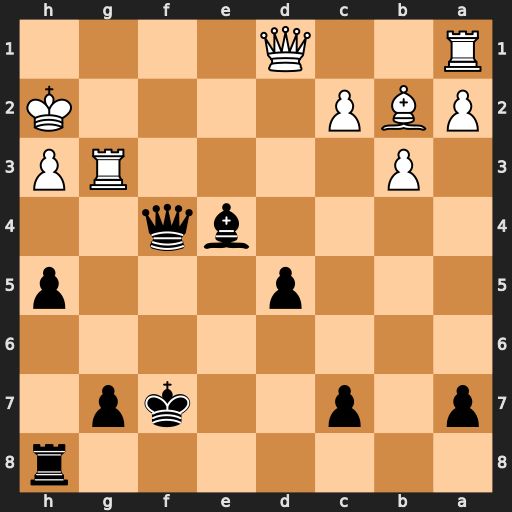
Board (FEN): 7r/p1p2kp1/8/3p3p/4bq2/1P4RP/PBP4K/R2Q4
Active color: b
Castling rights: -
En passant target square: -
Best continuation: Qf2+ Rg2 Qxg2#